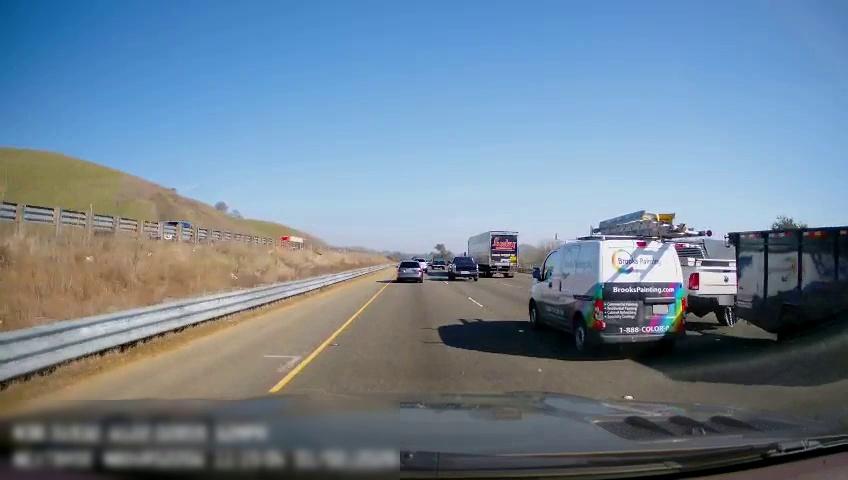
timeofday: Day
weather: Sunny
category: Drivable Space
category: Vehicles | Truck
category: Vehicles | SUV
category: Vehicles | Truck
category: Vehicles | Truck
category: Vehicles | SUV
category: Vehicles | Truck
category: Vehicles | Truck
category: Vehicles | Other LV
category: Vehicles | Van
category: Vehicles | SUV
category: Lanes | Current Lane
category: Lanes | Current Lane